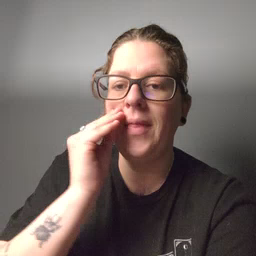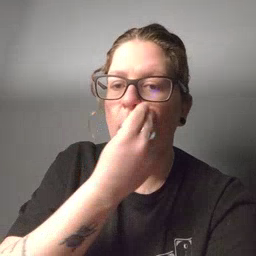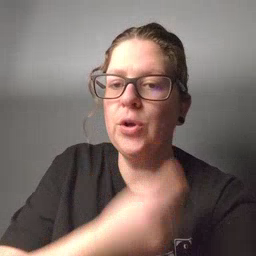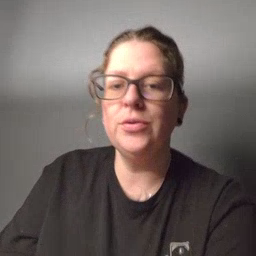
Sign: flower